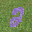
Label: 2